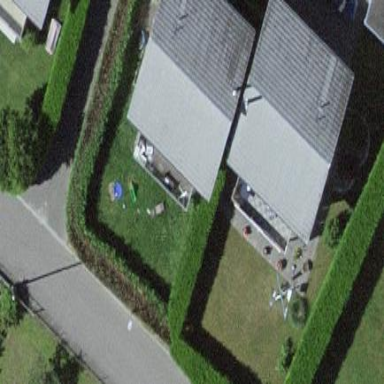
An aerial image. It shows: Residential building with gabled roof.